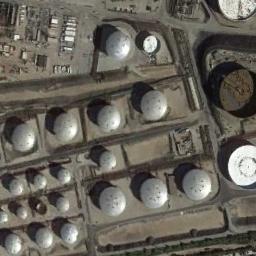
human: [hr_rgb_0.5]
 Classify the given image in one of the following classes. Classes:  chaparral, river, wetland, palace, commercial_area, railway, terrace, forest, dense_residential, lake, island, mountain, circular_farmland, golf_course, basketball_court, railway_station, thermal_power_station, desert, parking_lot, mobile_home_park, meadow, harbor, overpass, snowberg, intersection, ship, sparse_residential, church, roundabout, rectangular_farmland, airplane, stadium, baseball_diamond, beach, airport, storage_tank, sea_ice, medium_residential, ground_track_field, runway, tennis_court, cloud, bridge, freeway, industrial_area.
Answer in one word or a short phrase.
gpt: storage_tank